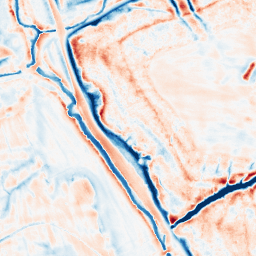
Category: edge_preserving
Decomposition family: bilateral
Decomposition parameters: d: 21
sigma_color: 75
sigma_space: 25
Upsampling method: bspline
Upsampling parameters: scale: 2
Upsampling scale: 2